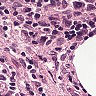
Metastatic tissue present: no